Current action and preconditions to check: trajectory_clear

Your task: For each precondition in the list above, predict whether it will hold at this action.

Consider the current scene as observed from the mobile robot's camera, and analyze the predicted future states of all dynamic agents (e.g., people, animals, vehicles, or any moving entities) within the NEXT SECOND.

IMPORTANT: Only answer "very likely" if you are absolutely certain—based on strong, clear evidence—that a dynamic agent will violate the precondition in the predicted future state. Do NOT answer "very likely" for unlikely, ambiguous, or low-probability risks.

Ask yourself for each precondition: Is there a high probability, with clear and convincing evidence, that the predicted future states of any dynamic agent will interfere with the predicted future state of the currently executing action within the NEXT SECOND, causing that precondition to fail?

Assess the risk level based on these predictions. Use "likely" or "very likely" if motions create a clear risk of interference.

Use "neutral" or "improbable" if agents are nearby but their predicted paths are clearly diverging or non-conflicting.

Failure Risk Categories: "very improbable", "improbable", "neutral", "likely", "very likely"

Answer Format: Output ONLY the probability_of_failure value from these categories: "very improbable", "improbable", "neutral", "likely", "very likely"

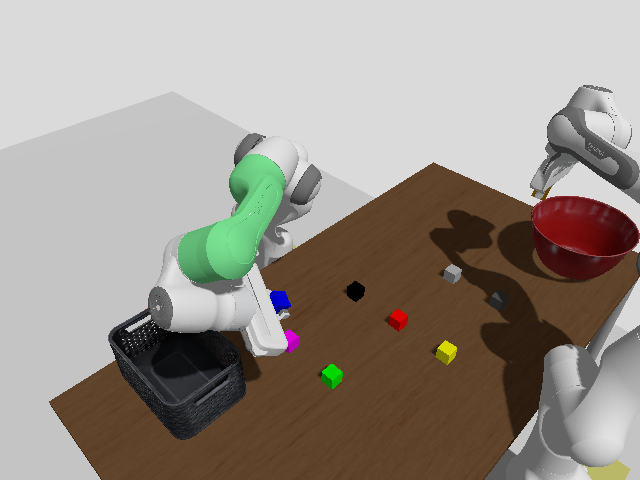

Answer: very improbable